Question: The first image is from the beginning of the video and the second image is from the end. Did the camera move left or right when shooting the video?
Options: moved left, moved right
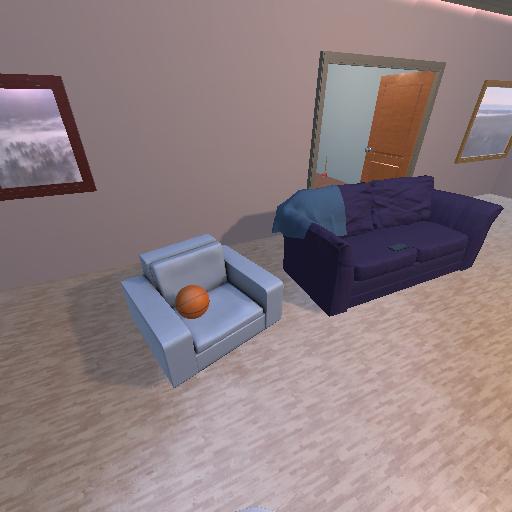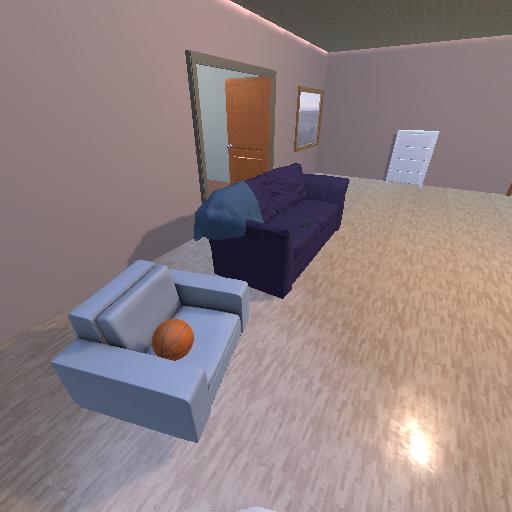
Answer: moved left